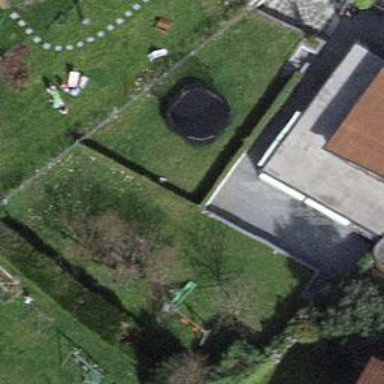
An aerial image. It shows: Garden enclosed by fence.